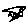
Label: zigzag